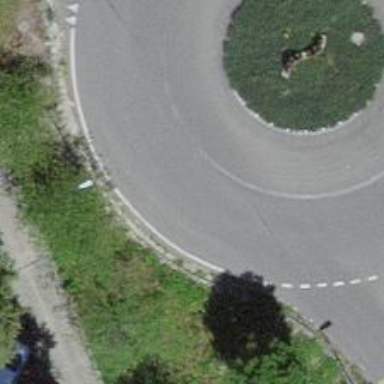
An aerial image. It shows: Residential road with asphalt surface leading up to roundabout.